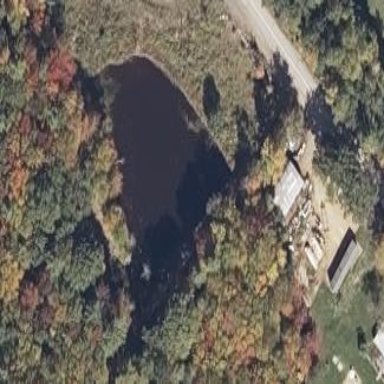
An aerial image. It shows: Pond surrounded by natural water.